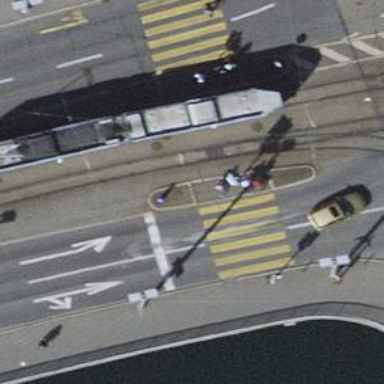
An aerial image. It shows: Kerb barrier.